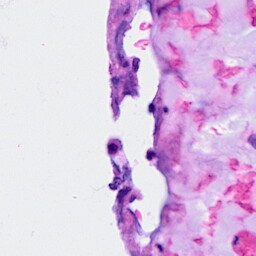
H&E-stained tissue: Ovarian